The plot is a Hilbert-envelope spectrum of a rotating bearing's acceleration signal, annotated with the bearing's characteristic defect frequencies. Determine the bearing's health state. Answer with exactly one of: normal, inner_race, outer_race, ball.
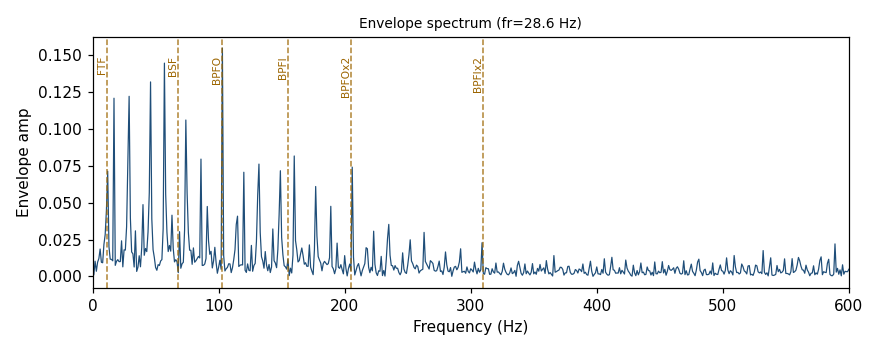
Answer: outer_race